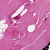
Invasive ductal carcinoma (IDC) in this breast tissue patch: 0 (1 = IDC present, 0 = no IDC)